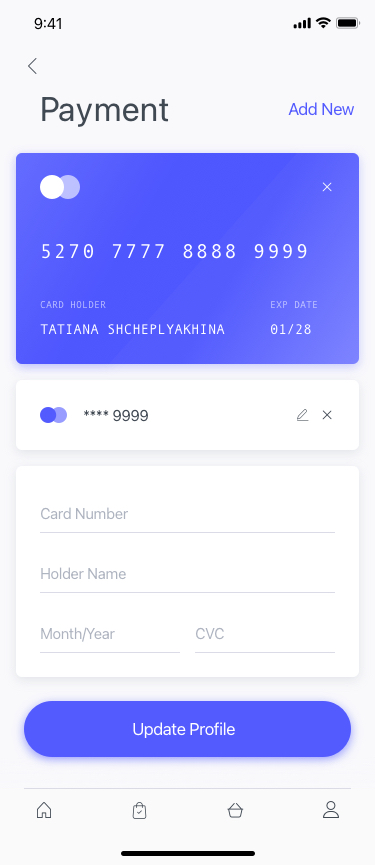
Text in this UI design:
Update Profile
CVC
Month/Year
Card Number
Holder Name
**** 9999
EXP DATE
01/28
Card Holder
Tatiana Shcheplyakhina
5270 7777 8888 9999
Payment
Add New